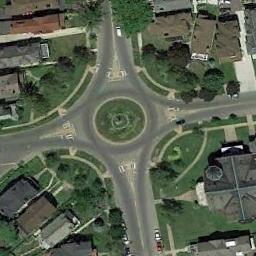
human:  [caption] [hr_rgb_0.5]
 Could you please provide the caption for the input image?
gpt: There are several moving vehicles on the road at the roundabout, Many buildings and some trees and a few lawns around the roundabout .

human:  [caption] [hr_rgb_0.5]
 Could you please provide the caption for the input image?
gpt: The roundabout is on the grass next to trees and buildings .

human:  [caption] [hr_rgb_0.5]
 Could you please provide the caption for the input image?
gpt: There are many trees and buildings around the roundabout .

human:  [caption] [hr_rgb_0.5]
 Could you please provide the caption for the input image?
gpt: The roundabout with four exits and entrances is in the residential area .

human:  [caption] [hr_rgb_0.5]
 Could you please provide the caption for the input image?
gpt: There are some buildings and green lawns beside the roundabout .